Question: I have 3 Text view that String of the Texts will changes in java code every some seconds and some times that the String is Long, my text view make the text to show in 2 lines but i dont want this happen!!
i want to text show in 1 line (with no changing of size) Even Out Of Screen! no matter user see that or not!
TIA!:D

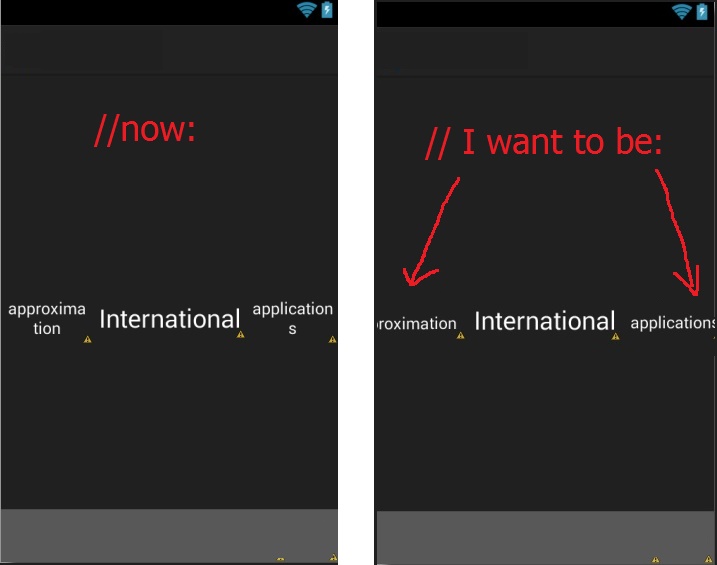
Answer: you can use that line
'''
android:scrollHorizontally="true"
android:ellipsize="end"
android:maxLines="1"
'''